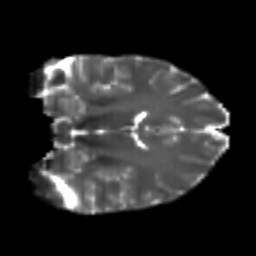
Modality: T2w
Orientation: coronal
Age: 24
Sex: female
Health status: healthy
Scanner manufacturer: philips
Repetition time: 7.386 s
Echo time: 0.08599 s